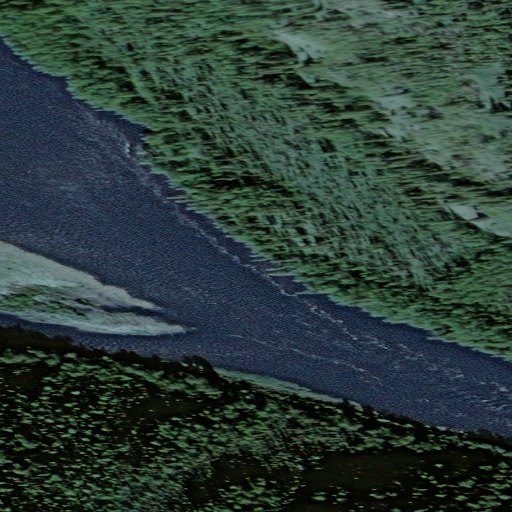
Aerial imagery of island in Alaska named Deadman Island containing only unknown